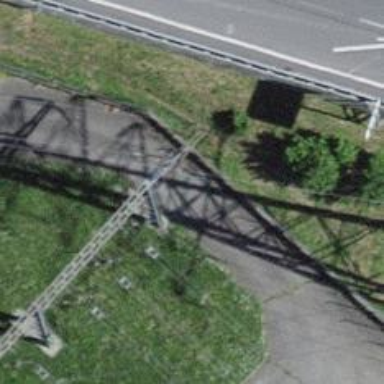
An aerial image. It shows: Power line in the image.